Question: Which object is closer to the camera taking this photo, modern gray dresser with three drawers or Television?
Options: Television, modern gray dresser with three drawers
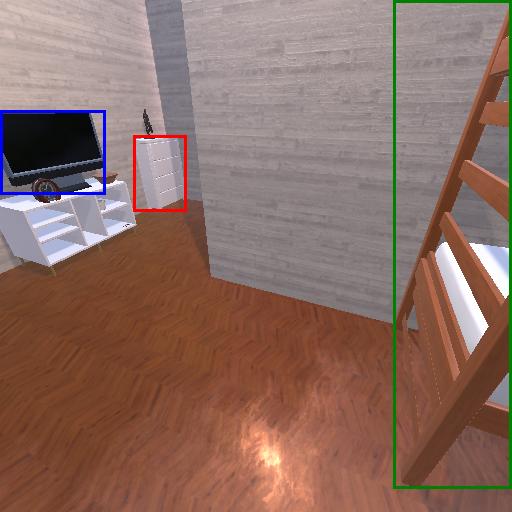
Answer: Television